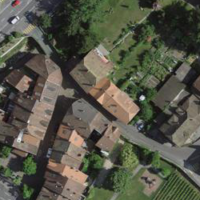
EUNIS habitat code: 54
Species observed at this site:
Viburnum tinus
Cymbalaria muralis
Zoropsis spinimana
Phytolacca americana